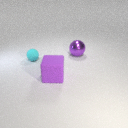
large purple rubber cube in front of small cyan rubber sphere